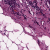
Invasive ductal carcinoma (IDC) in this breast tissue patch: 1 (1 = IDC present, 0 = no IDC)